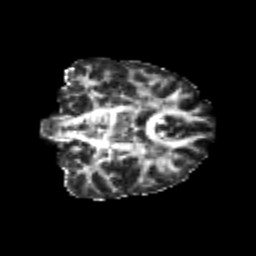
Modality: FA
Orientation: coronal
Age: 23
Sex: female
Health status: healthy
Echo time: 0.074 s